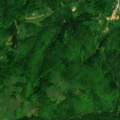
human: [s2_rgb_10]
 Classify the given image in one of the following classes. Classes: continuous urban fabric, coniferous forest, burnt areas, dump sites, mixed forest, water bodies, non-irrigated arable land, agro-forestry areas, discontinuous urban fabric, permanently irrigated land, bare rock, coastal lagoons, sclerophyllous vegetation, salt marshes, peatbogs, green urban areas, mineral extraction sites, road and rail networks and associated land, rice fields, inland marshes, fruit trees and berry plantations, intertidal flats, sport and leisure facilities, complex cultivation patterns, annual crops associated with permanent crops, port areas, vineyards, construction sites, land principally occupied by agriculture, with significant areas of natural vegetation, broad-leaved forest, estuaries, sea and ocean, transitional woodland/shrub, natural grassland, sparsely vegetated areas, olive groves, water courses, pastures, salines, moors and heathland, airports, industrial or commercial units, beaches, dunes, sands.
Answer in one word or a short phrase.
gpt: complex cultivation patterns, land principally occupied by agriculture, with significant areas of natural vegetation, broad-leaved forest, mixed forest